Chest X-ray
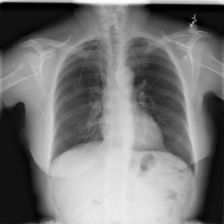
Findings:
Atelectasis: negative
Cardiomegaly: negative
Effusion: negative
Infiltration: negative
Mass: negative
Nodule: negative
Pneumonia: negative
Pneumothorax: negative
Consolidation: negative
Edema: negative
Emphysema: negative
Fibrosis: negative
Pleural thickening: negative
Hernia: negative